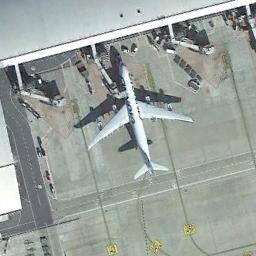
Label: airplane